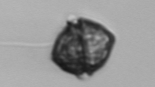
Label: Kryptoperidinium_triquetrum